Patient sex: F
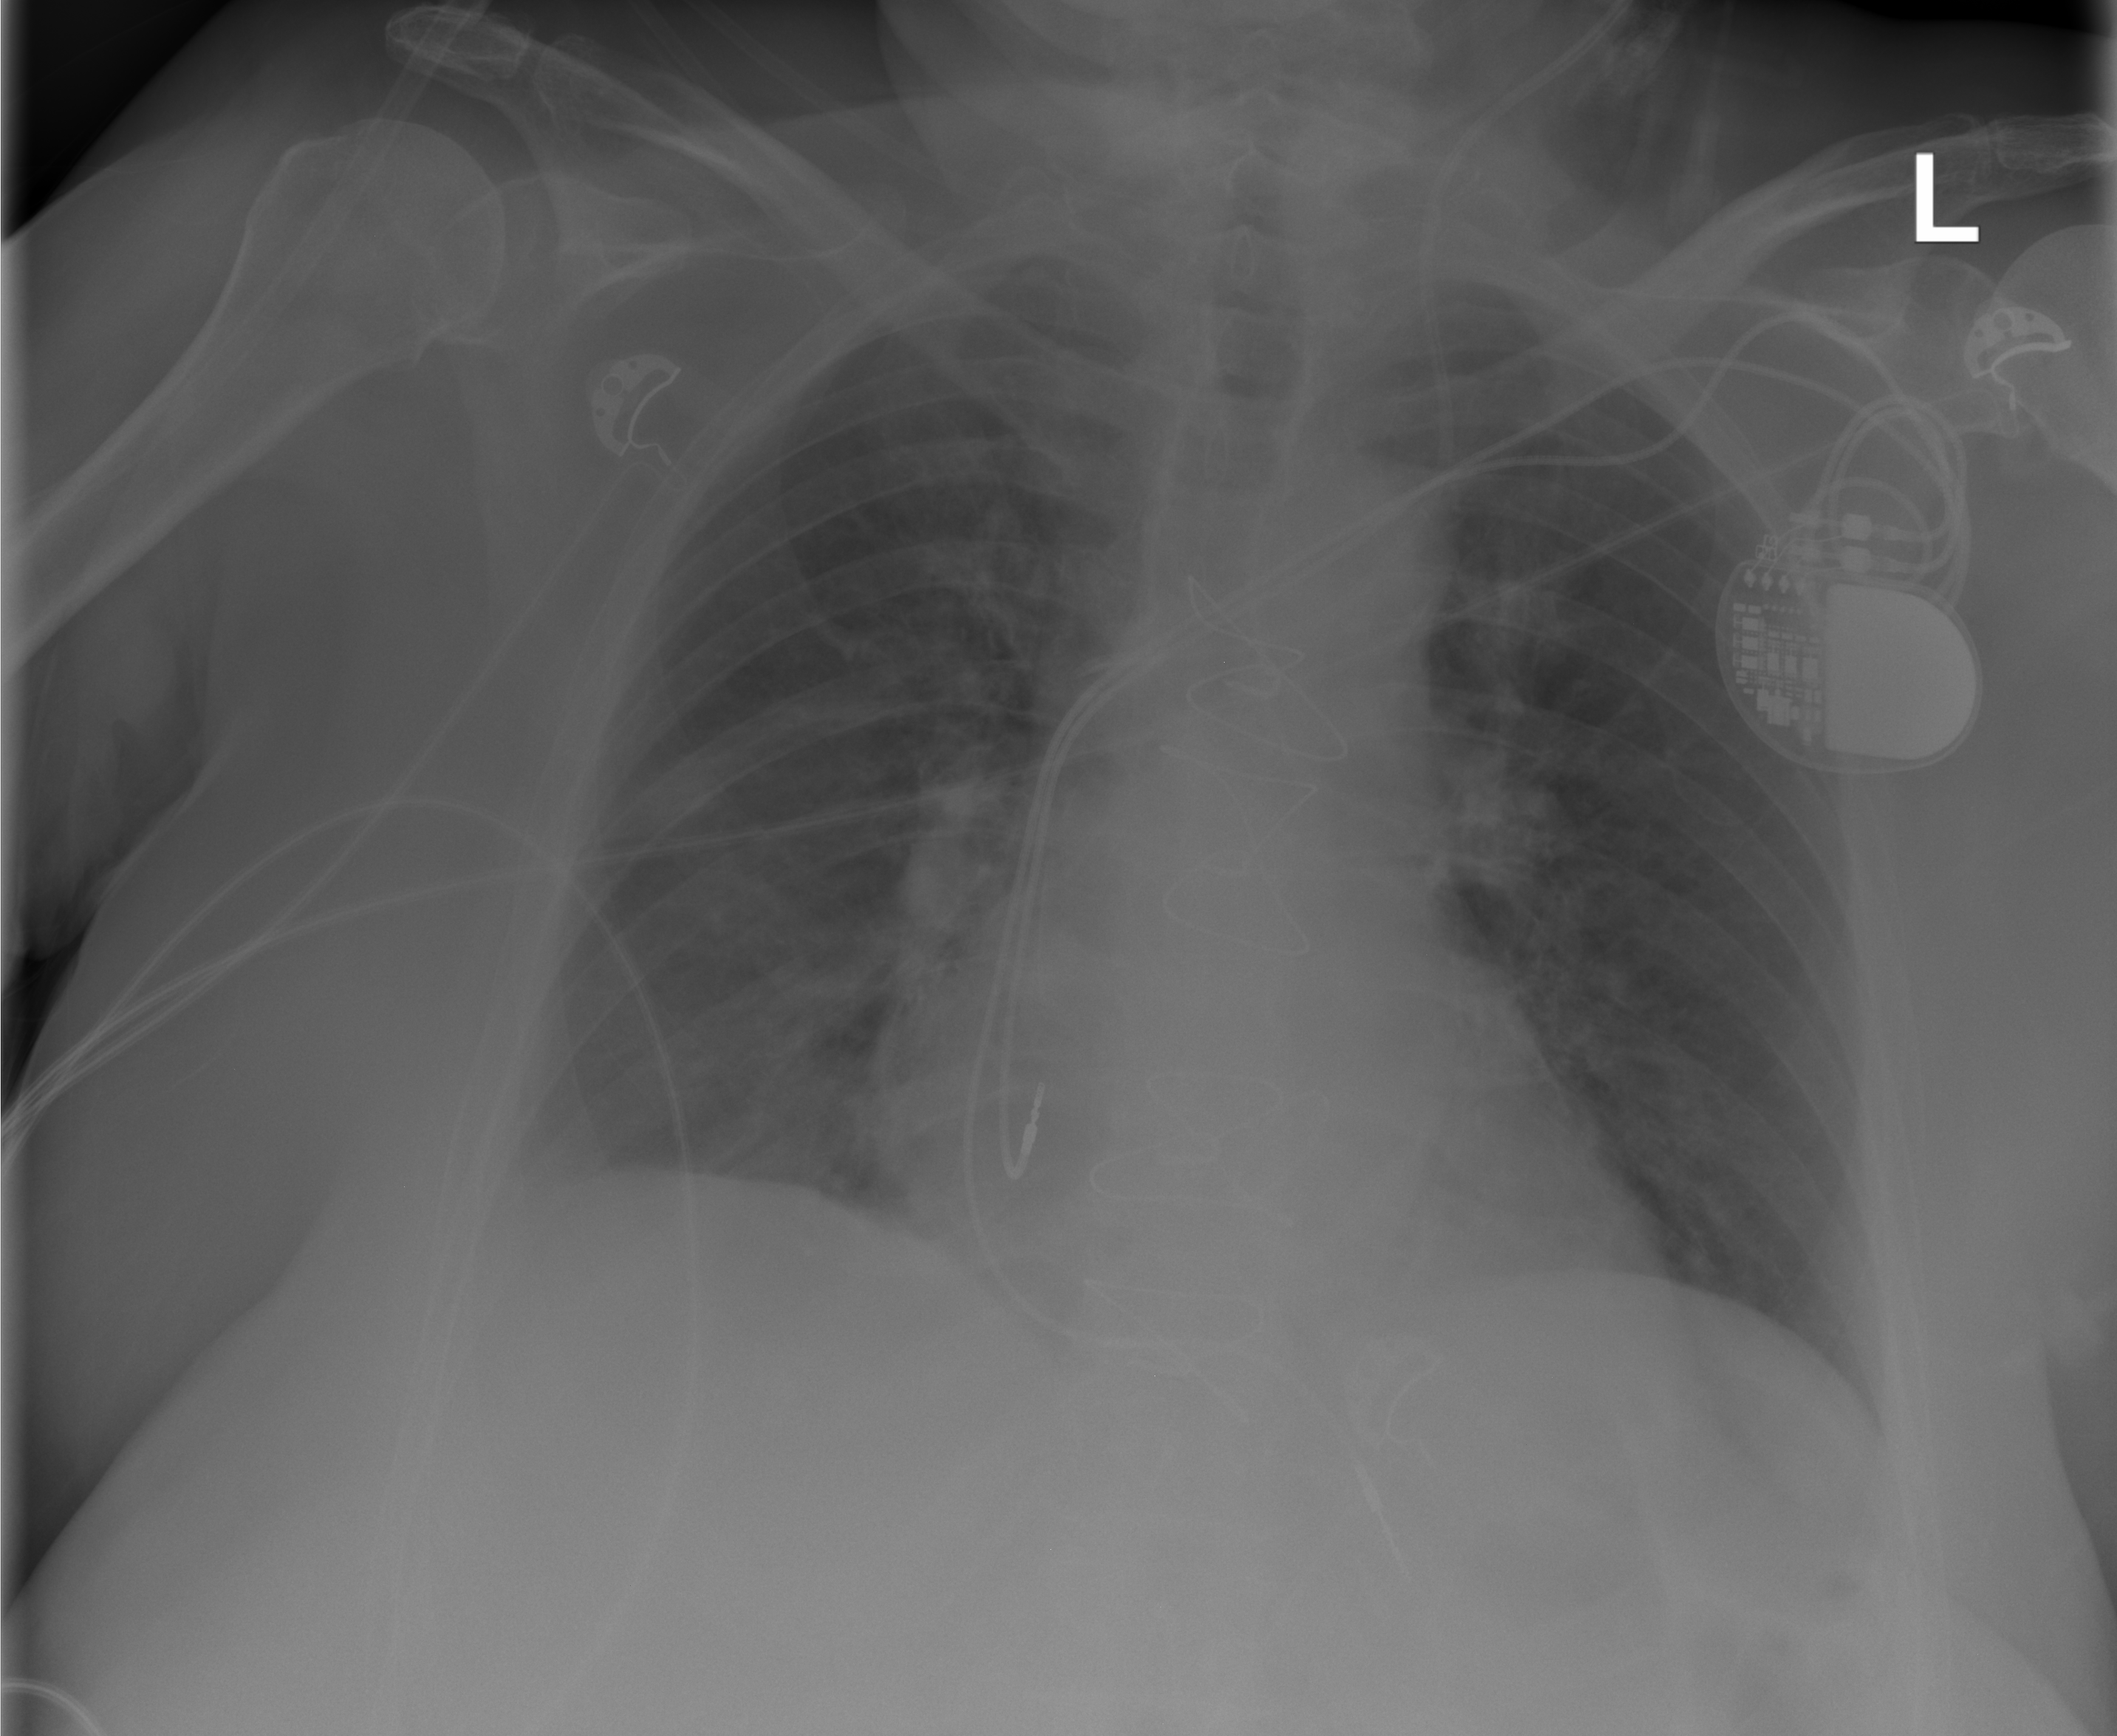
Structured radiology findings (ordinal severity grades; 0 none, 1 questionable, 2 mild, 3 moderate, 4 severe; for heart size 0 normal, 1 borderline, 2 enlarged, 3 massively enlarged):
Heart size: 0
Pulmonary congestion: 0
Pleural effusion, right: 2
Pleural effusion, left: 0
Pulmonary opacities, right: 0
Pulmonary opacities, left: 0
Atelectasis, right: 0
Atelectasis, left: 0